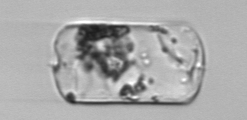
Label: Dactyliosolen_fragilissimus